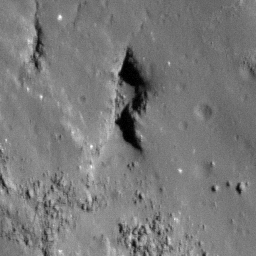
Pit: Tycho 9
Host crater: Tycho
Host type: impact_melt
Lunar coordinates: latitude -42.651, longitude 349.542